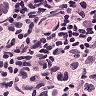
Metastatic tissue present: yes